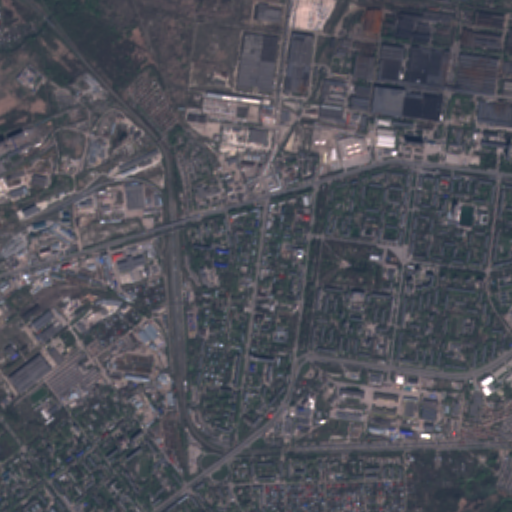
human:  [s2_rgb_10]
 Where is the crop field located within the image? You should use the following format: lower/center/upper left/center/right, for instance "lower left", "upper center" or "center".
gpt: The crop field is located in the lower right of the image.
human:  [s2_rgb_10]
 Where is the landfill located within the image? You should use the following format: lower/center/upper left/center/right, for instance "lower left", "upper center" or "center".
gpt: The landfill is located in the lower right of the image.
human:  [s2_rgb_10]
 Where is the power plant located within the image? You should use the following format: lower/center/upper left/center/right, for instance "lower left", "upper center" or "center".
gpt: The power plant is located in the upper right of the image.
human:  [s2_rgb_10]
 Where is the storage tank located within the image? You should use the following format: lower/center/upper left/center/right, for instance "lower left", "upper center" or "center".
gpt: The storage tank is located in the center left of the image.
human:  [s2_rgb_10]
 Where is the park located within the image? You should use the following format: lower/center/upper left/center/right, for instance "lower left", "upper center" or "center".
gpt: There is no park in the image.